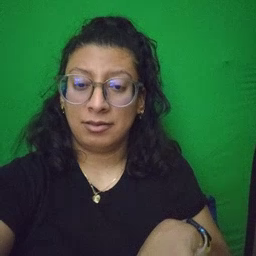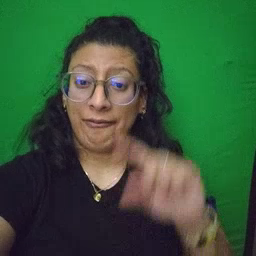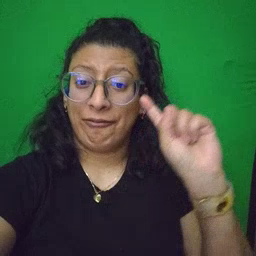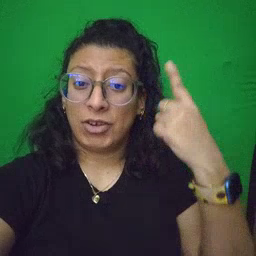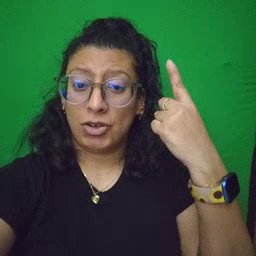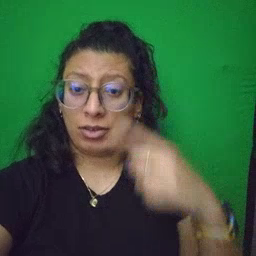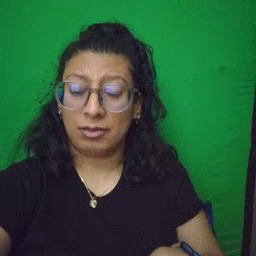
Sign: first